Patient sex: M
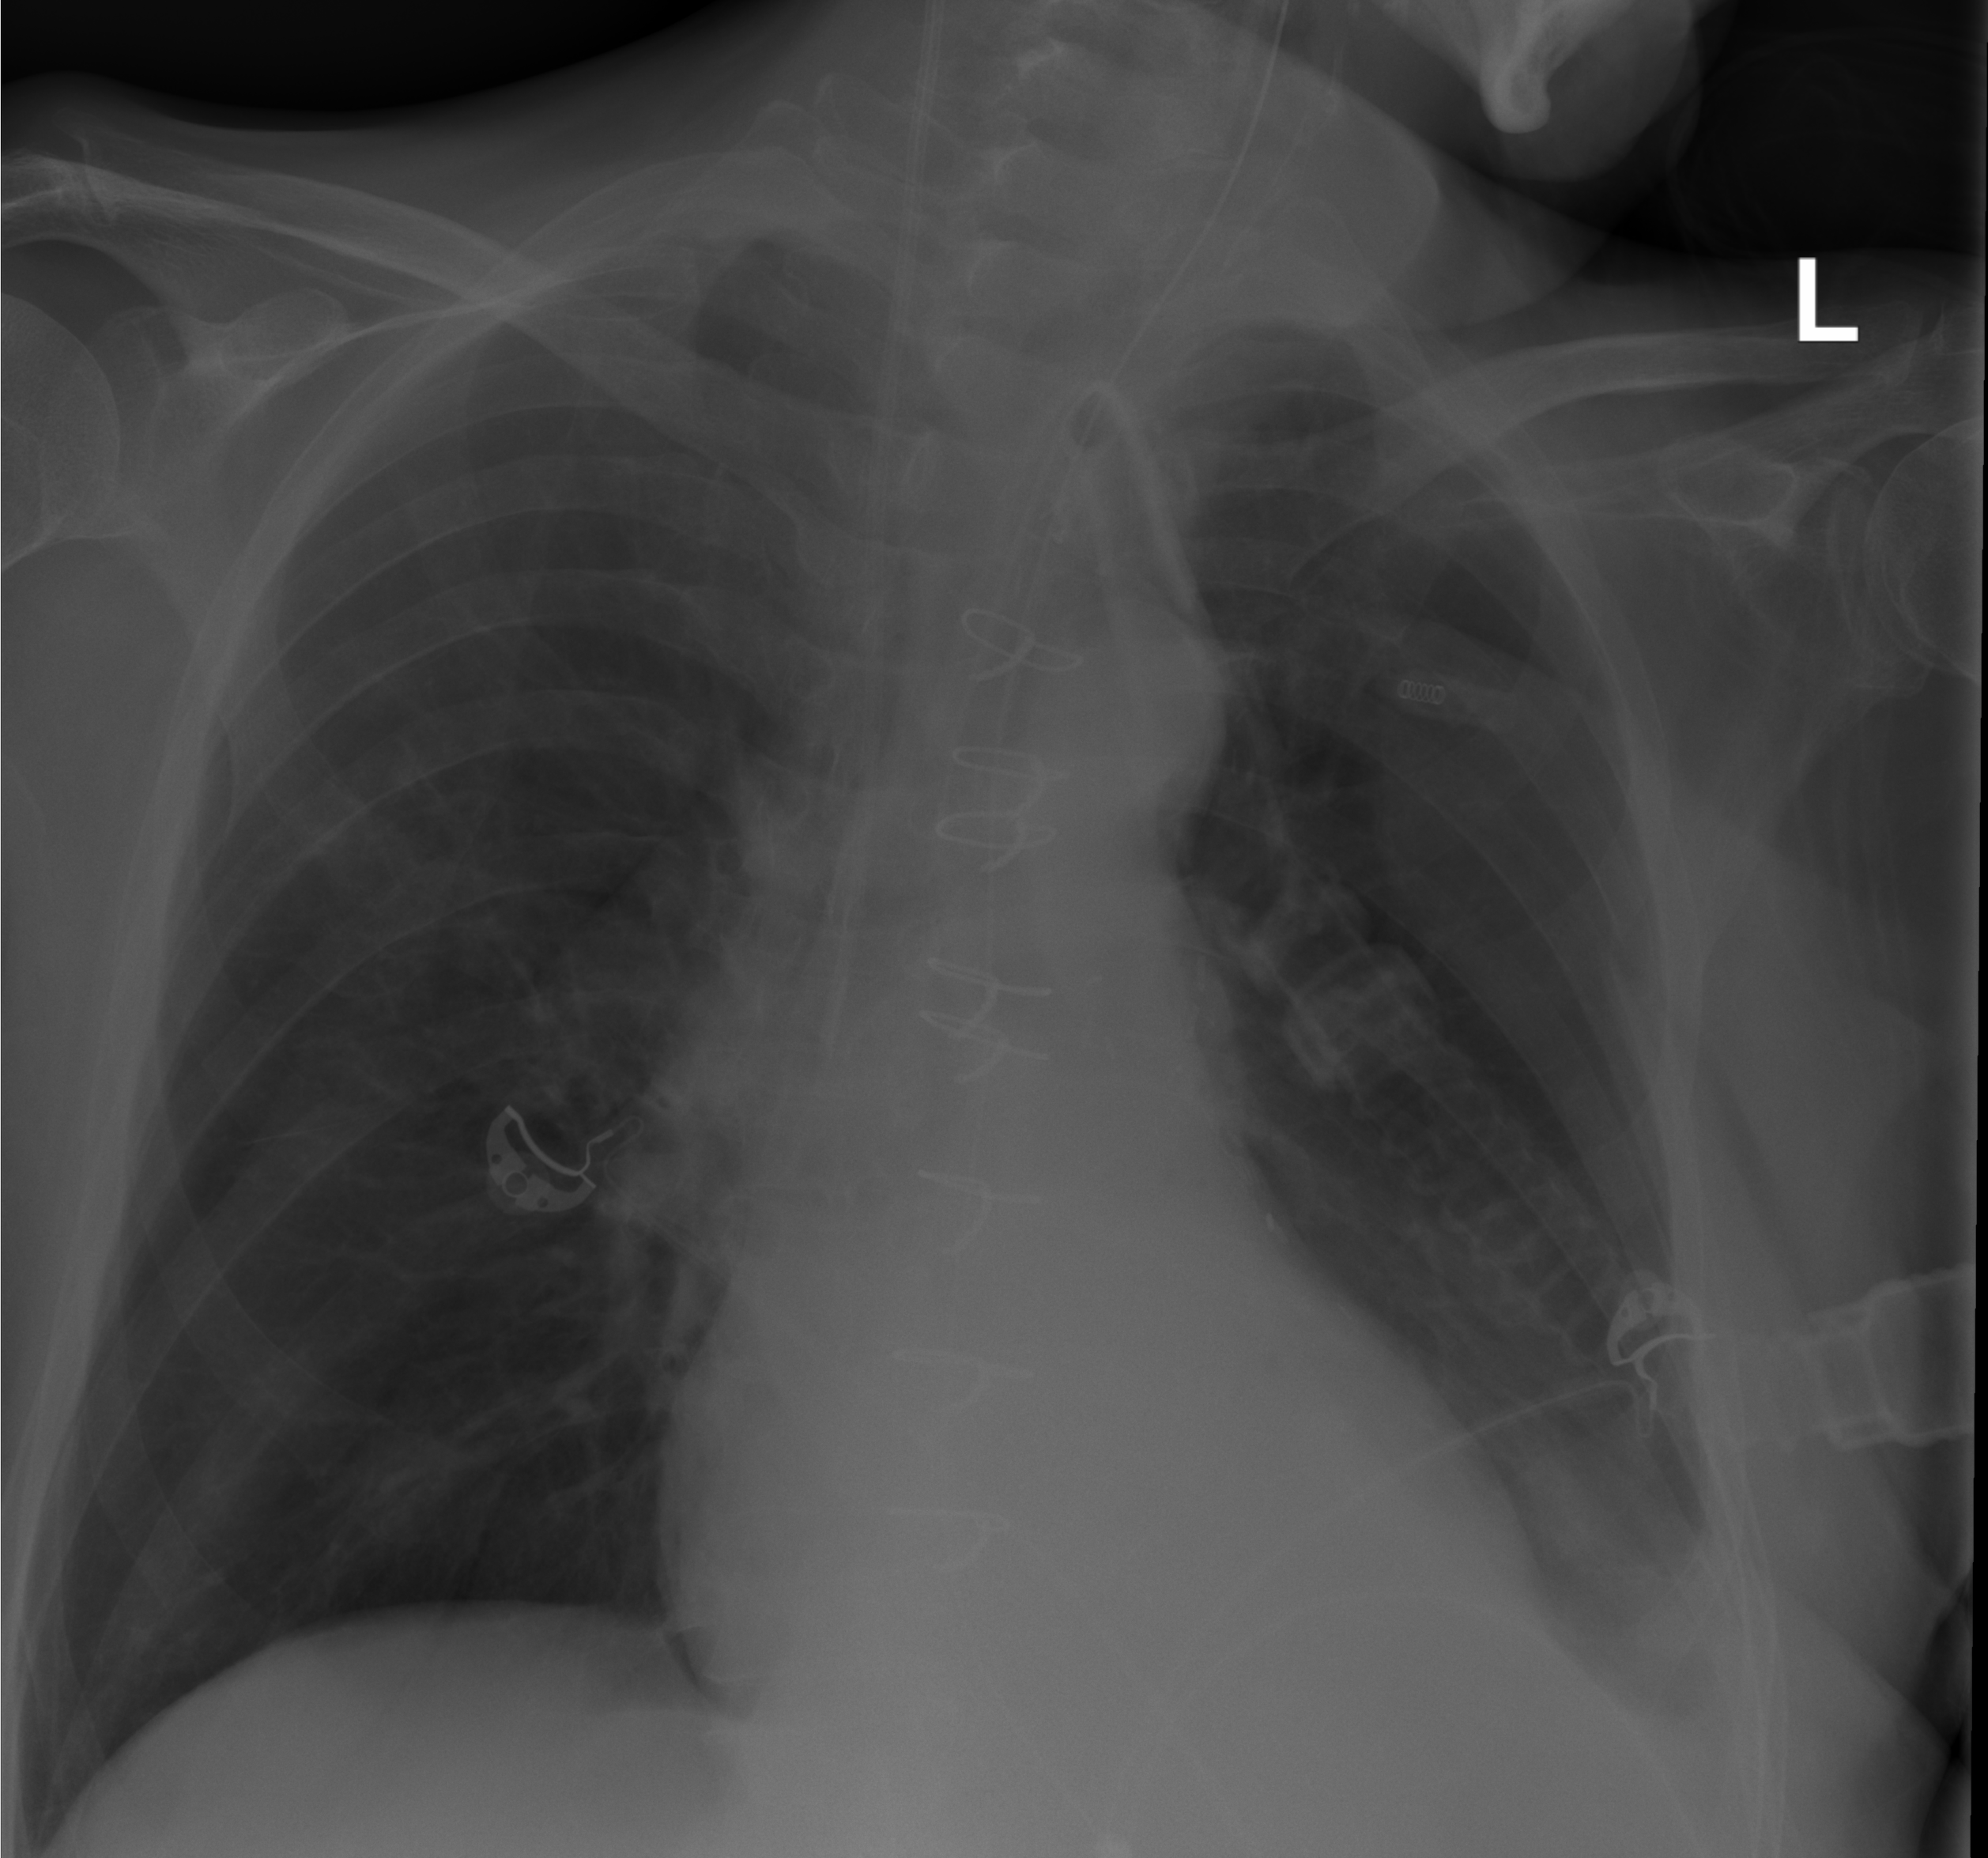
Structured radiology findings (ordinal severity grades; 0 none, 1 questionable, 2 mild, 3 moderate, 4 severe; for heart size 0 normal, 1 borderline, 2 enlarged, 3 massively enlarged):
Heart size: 0
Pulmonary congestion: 2
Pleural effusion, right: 0
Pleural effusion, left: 1
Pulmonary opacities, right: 0
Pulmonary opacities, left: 0
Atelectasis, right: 0
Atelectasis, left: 1